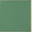
Piece: xx